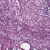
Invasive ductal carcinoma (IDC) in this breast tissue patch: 1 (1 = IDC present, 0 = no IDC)